Question: I have this branch situation in my GIT project:

- -
Red and Yellow are not completed and I would like integrate the into and without close them. In this mode I can continue to work in Red/Yellow updated branch and when I will close them I will find less conflict.
How can I do this? 'rebase' ? 'merge'?
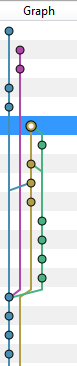
Answer: <URL> does exactly what you need.
You didn't provide the names of your branches. I'll assume their colors are their names.
'''
git checkout red
git merge blue
'''
makes the red branch current then brings into it the changes introduced by the three blue commits since the red branch was created.
Similar,
'''
git checkout yellow
git merge blue
'''
brings into the yellow branch the same three commits; notice the blue branch was merged in the yellow branch before and only these three commits since the last merge are missing from the yellow branch.
If you follow the yellow branch backwards, its last two commits are merges from the green branch (created using 'git merge green') and the third commit is a merge from the blue branch (created using 'git merge blue').
<URL>